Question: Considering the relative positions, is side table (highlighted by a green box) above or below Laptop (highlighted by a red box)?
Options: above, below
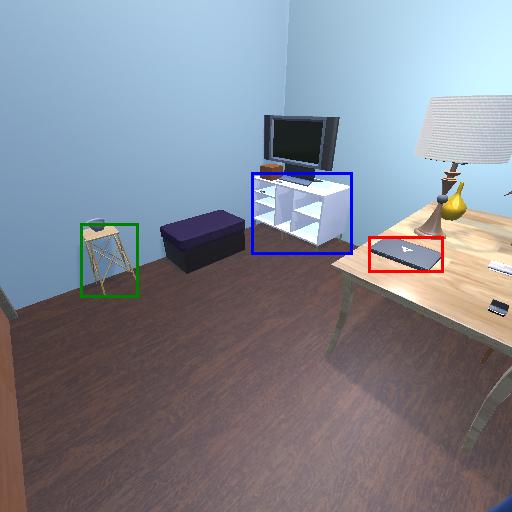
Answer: above